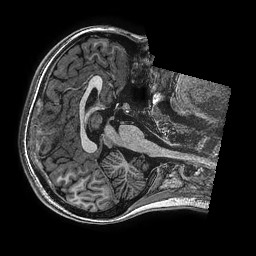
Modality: T1w
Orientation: axial
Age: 15
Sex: female
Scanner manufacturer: ge
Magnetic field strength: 3 T
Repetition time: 0.00766 s
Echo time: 0.003476 s